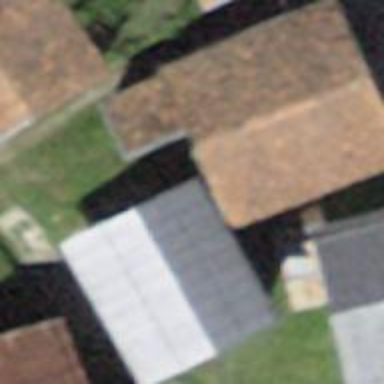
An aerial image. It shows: Rural barn.